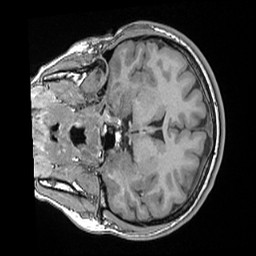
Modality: T1w
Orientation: coronal
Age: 15
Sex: female
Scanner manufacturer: siemens
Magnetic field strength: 1.5 T
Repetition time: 2.04 s
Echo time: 0.00308 s